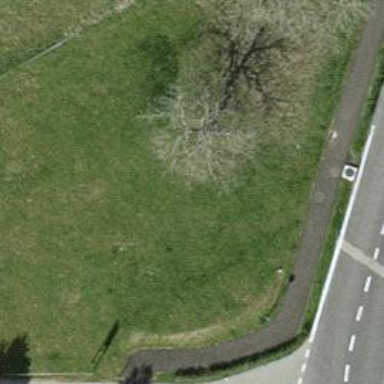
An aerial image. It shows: Single tag "natural: tree."